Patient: sex F, age 34
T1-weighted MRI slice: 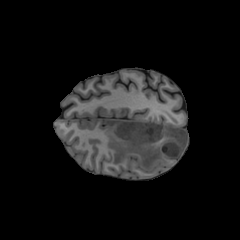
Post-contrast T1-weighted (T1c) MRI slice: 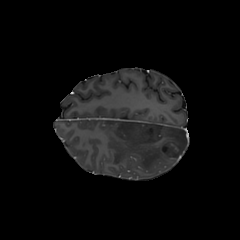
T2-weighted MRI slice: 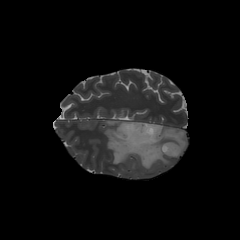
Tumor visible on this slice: yes
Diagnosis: Astrocytoma, IDH-mutant
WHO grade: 3